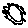
Label: sun